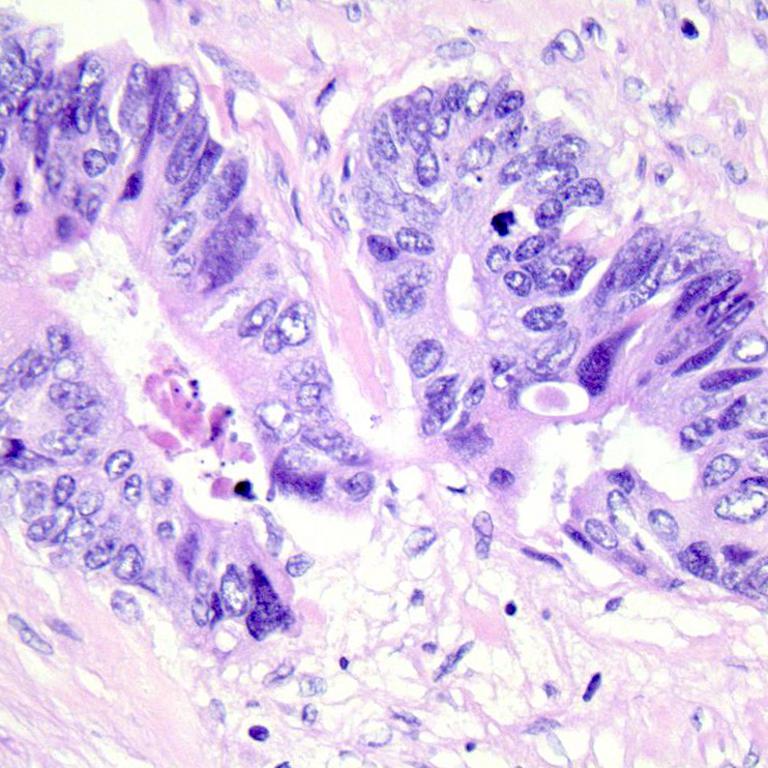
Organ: colon
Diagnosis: adenocarcinomas